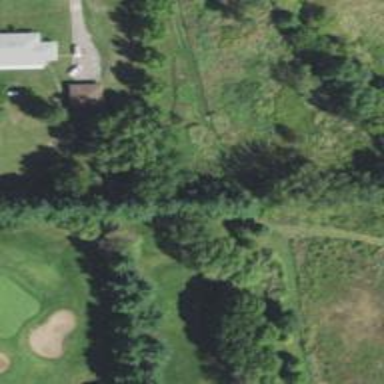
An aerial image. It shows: Grassy area designated as golf tee.